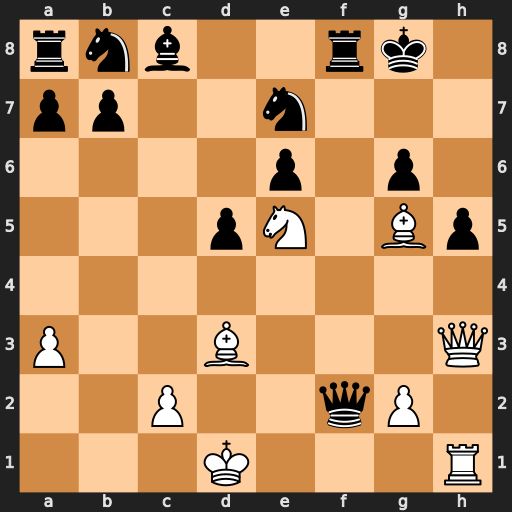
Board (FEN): rnb2rk1/pp2n3/4p1p1/3pN1Bp/8/P2B3Q/2P2qP1/3K3R
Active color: w
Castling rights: -
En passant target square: -
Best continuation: Nxg6 Nxg6 Qxh5 Rf6 Bxg6